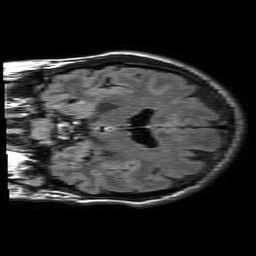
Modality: FLAIR
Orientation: coronal
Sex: male
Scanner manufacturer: philips
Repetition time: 11 s
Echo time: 0.125 s